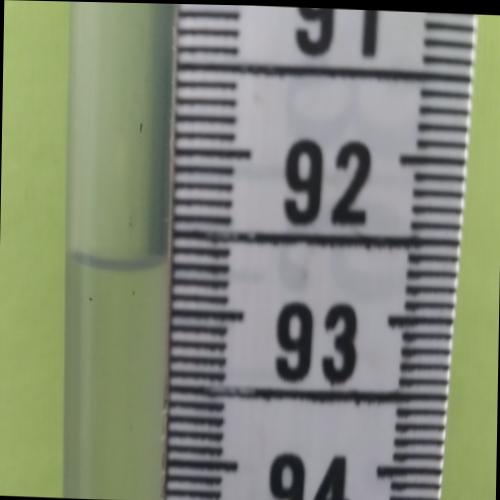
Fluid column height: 92.7 cm